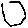
Label: hexagon